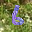
Label: 6